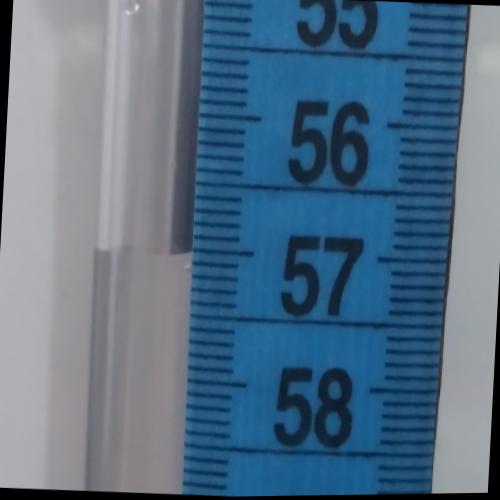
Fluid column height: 57.0 cm